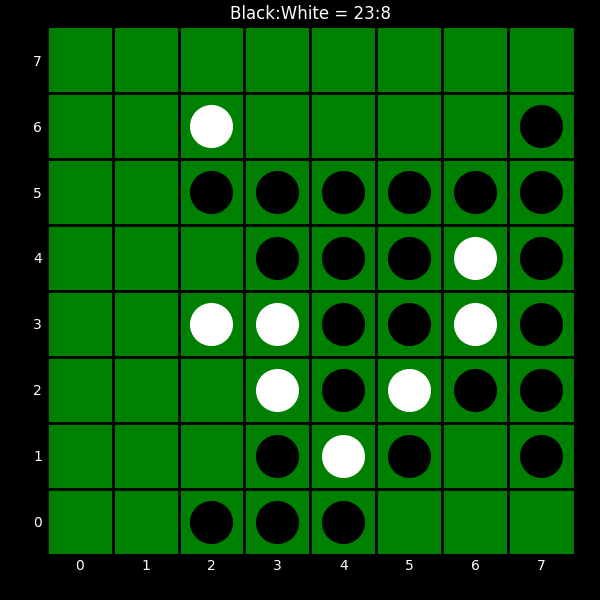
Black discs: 23
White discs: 8